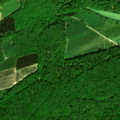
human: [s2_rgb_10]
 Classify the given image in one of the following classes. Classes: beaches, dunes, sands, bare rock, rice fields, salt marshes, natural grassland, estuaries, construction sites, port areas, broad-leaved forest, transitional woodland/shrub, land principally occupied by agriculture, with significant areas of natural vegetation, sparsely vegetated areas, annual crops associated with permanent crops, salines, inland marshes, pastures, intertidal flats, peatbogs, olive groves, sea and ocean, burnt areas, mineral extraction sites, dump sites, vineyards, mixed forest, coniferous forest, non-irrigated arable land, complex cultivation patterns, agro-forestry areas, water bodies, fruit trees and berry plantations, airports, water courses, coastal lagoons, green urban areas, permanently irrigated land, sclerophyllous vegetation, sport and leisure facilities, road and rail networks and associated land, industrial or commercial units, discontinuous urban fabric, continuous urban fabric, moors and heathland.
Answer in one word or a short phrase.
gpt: pastures, land principally occupied by agriculture, with significant areas of natural vegetation, broad-leaved forest